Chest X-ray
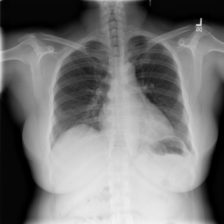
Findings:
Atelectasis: negative
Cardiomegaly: negative
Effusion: negative
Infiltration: negative
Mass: negative
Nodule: negative
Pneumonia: negative
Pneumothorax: negative
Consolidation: negative
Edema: negative
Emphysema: negative
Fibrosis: negative
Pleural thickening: negative
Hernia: negative